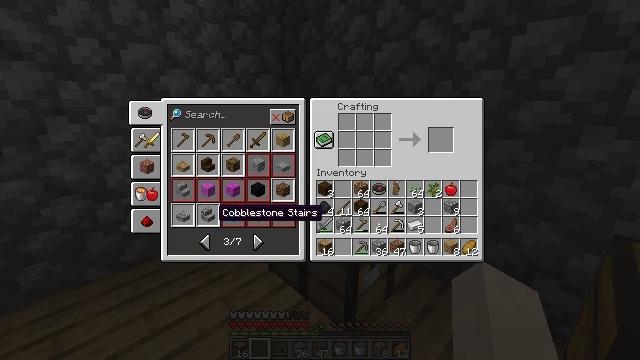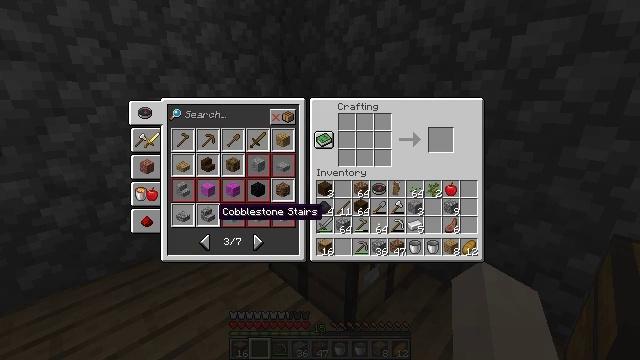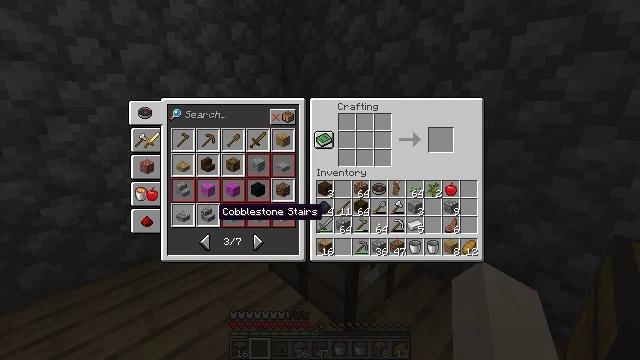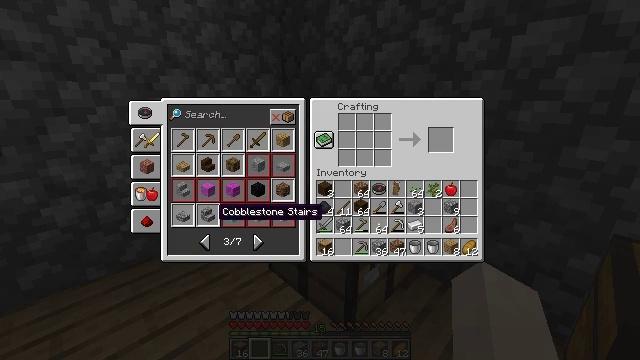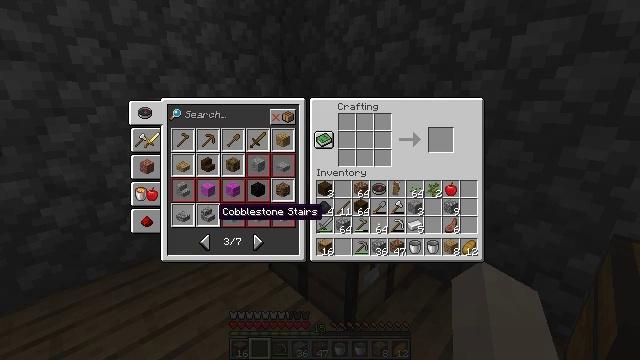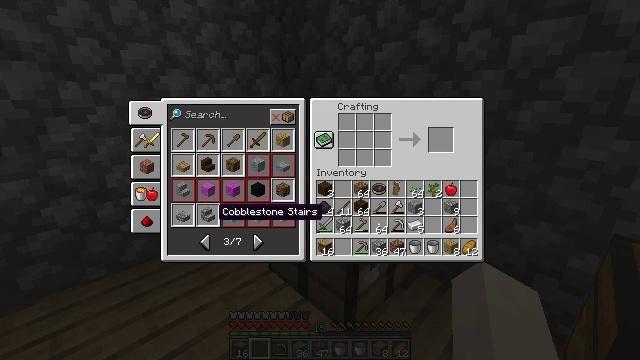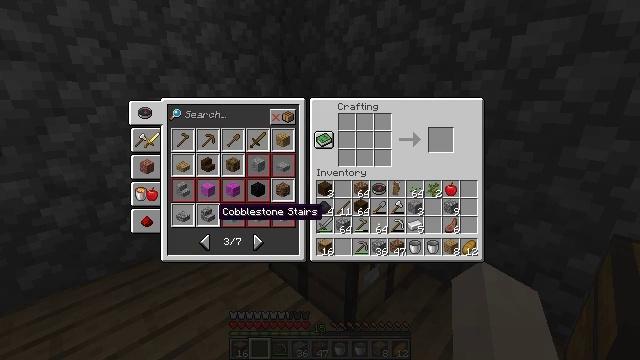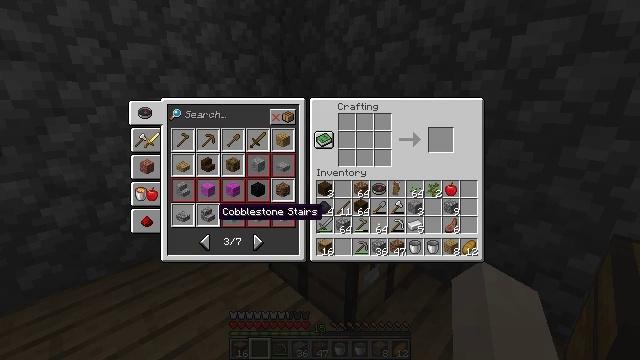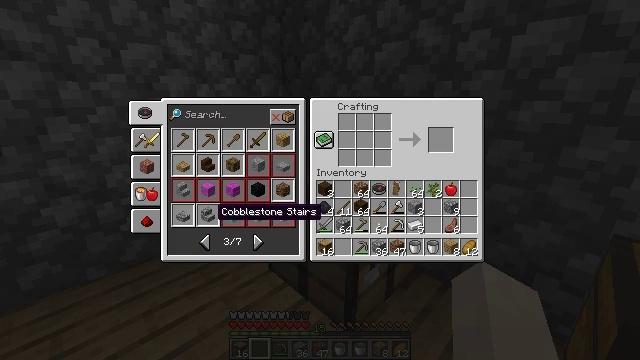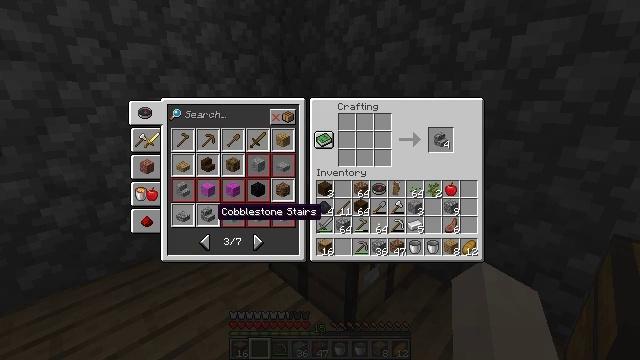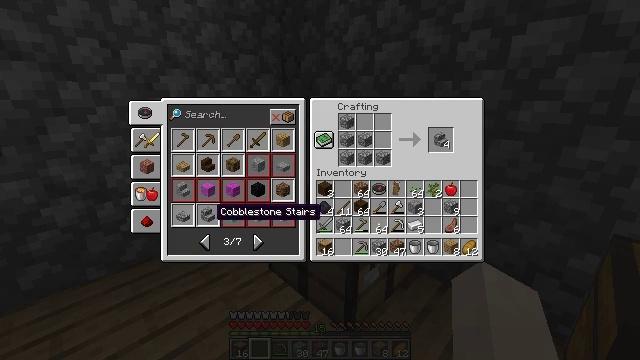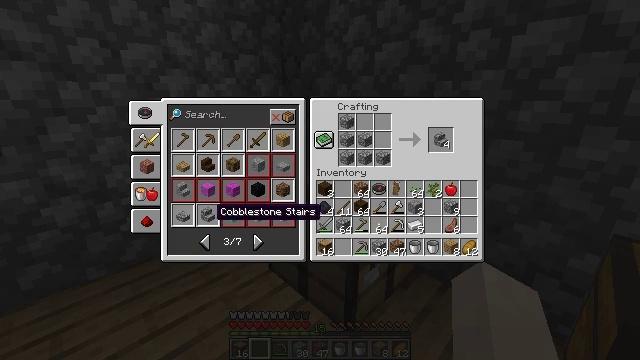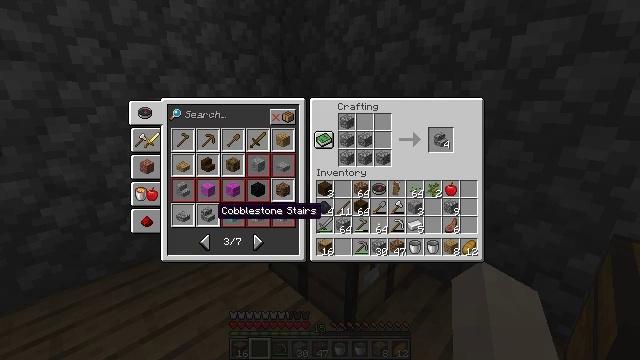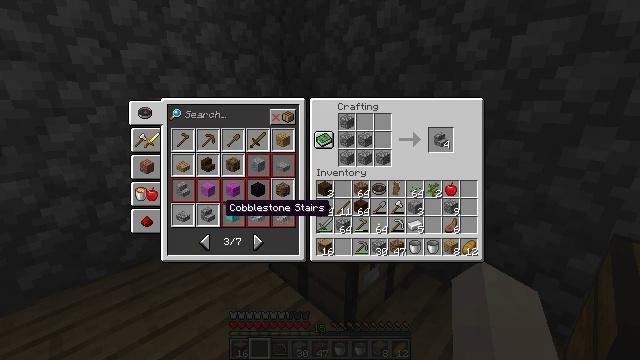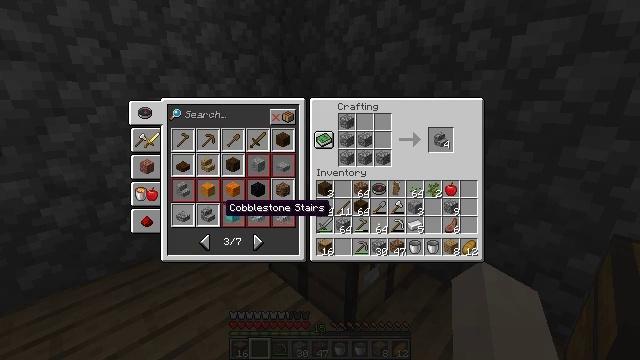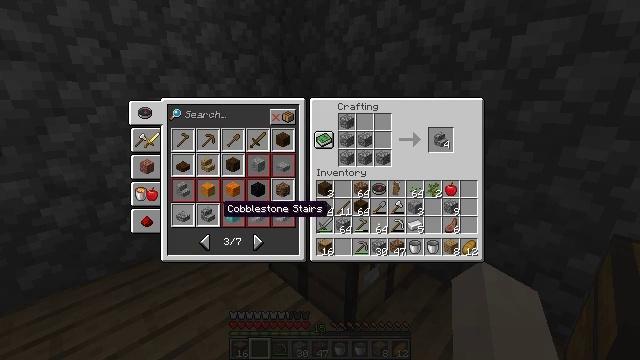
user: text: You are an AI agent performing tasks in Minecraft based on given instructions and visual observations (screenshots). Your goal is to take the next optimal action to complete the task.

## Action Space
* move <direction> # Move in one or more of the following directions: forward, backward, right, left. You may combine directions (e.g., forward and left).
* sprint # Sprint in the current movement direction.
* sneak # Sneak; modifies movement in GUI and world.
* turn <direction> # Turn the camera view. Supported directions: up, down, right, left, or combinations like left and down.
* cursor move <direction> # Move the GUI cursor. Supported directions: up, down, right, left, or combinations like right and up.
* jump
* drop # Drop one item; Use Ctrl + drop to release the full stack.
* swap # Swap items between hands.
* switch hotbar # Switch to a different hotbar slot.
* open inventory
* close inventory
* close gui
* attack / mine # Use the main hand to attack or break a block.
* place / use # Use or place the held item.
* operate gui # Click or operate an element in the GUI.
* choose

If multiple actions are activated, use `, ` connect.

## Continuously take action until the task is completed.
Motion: motion action
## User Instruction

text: Make a cobblestone wall using cobblestone.
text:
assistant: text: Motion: no_op
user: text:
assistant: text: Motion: no_op
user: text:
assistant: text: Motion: no_op
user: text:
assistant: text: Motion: operate gui
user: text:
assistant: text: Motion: operate gui
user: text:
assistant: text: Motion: operate gui
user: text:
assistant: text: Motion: no_op
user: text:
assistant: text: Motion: no_op
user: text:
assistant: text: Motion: no_op
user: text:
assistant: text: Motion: no_op
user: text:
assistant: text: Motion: no_op
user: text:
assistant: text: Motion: no_op
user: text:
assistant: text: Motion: cursor move right
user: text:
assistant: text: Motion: no_op
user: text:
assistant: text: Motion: no_op
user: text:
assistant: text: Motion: no_op
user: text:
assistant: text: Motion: no_op
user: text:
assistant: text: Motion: no_op
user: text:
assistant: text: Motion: no_op
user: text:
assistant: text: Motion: no_op
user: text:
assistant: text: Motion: operate gui
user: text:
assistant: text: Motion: operate gui
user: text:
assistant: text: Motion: operate gui
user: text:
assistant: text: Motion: no_op
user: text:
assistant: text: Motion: operate gui
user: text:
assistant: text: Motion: operate gui
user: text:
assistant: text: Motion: no_op
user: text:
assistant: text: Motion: no_op
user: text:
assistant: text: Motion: no_op
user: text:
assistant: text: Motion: no_op